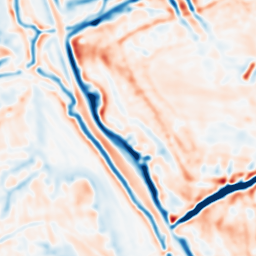
Category: multiscale
Decomposition family: dog
Decomposition parameters: sigma_low: 2
sigma_high: 5
Upsampling method: bicubic
Upsampling parameters: scale: 4
Upsampling scale: 4